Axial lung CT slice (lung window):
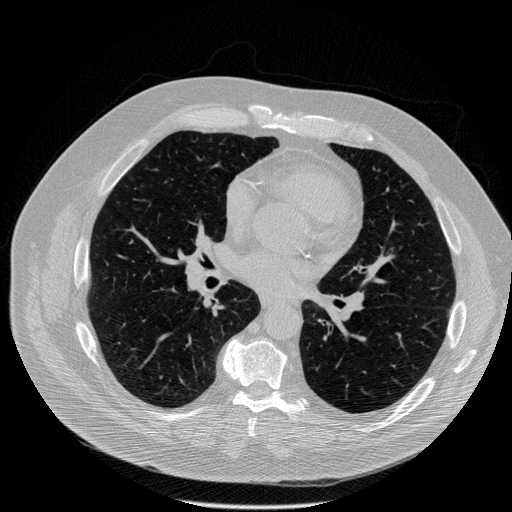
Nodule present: no